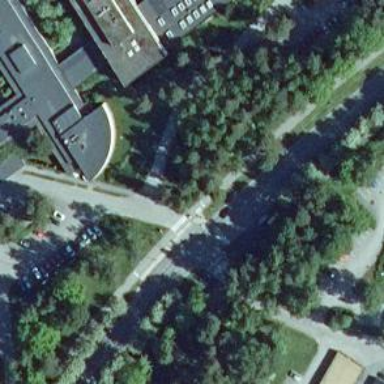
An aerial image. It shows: Asphalt cycleway with crossing.